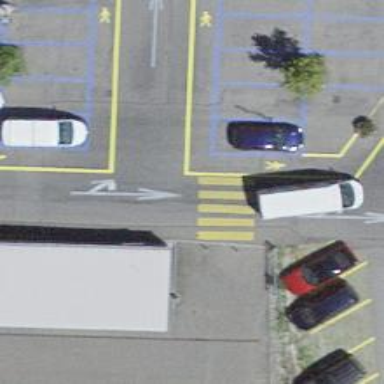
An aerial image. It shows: Zebra crossing on the road.